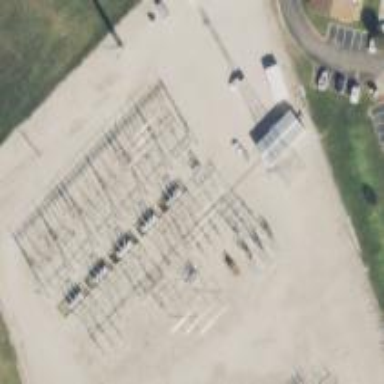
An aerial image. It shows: Switch for power supply.